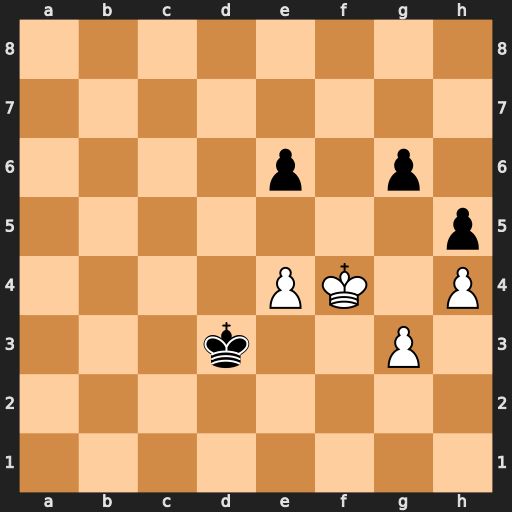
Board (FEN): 8/8/4p1p1/7p/4PK1P/3k2P1/8/8
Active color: w
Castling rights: -
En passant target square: -
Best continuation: Ke5 Ke3 Kxe6 Kxe4 Kf6 Kf3 Kxg6